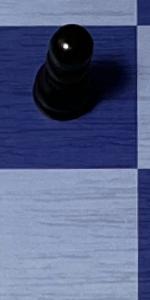
Label: Empty